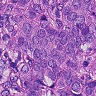
Metastatic tissue present: yes